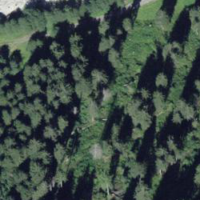
EUNIS habitat code: 41
Species observed at this site:
Aegopodium podagraria